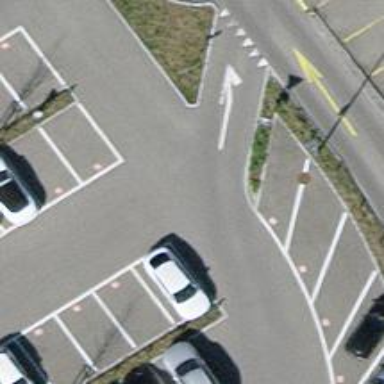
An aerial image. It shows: Asphalt parking aisle along service road.